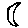
Label: moon